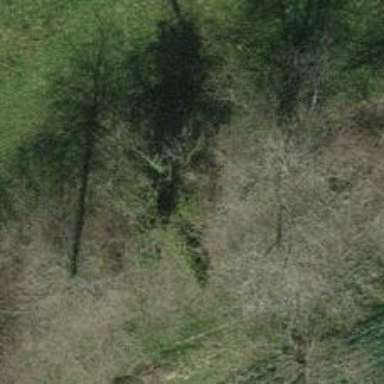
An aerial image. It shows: Beautiful tree in nature.